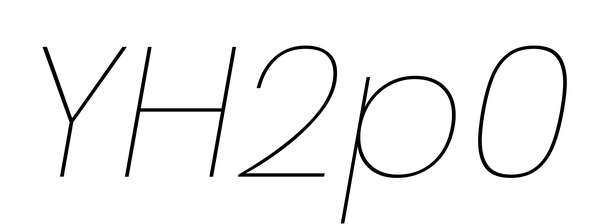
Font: Poppins-ThinItalic